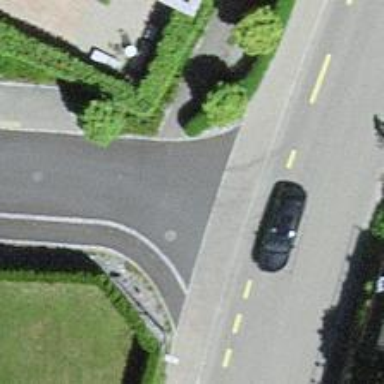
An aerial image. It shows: Residential road.